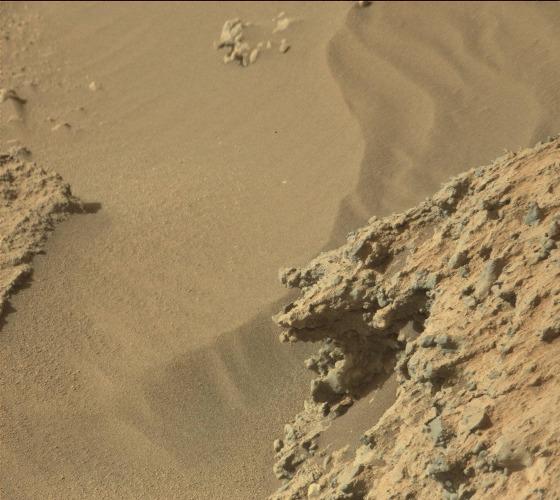
Terrain classes present: Bedrock, Gravel / Sand / Soil, Rock, Shadow, Sky / Distant Mountains